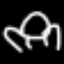
Label: frog